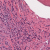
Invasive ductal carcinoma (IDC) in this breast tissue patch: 1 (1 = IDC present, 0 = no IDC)